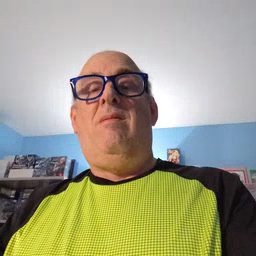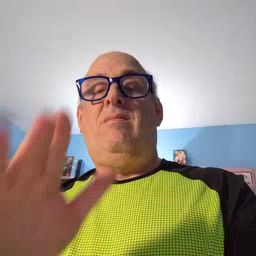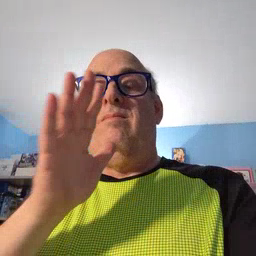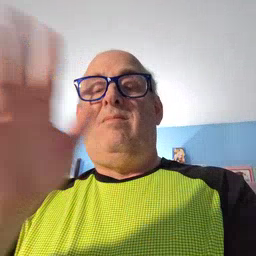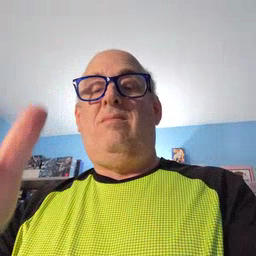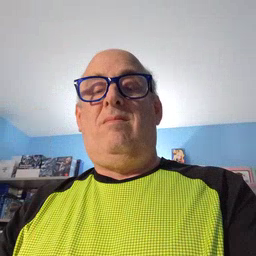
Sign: grandma